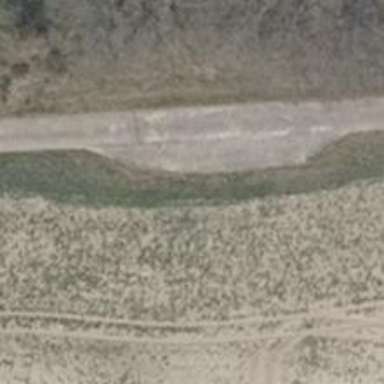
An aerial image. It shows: Passing place on the road.